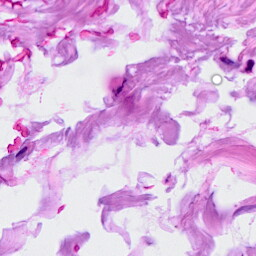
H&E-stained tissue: Breast